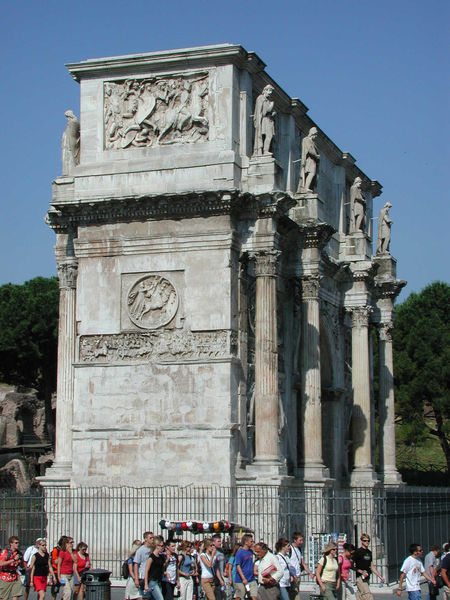
Titel: Forum Romanum: Konstantinsbogen
Standort: Rom, Forum Romanum (EU - I - Latium)
Schlagwörter: baum, blau, gruppe, himmel, weiß, bäume, menschen, marmor, paris, säulen, rot, zaun, stein, gitter, pferde, rund, relief, italien, figuren, schlacht, seitenansicht, foto, vier, seite, ruinen, sieg, rom, römer, triumph, statuen, griechenland, baldachin, emblem, korinthisch, acht, römisch, klassizistisch, triumphbogen, touristen, urlauber, titus, corinthisch, tourissten, triumphobogen, thriumpfbogen